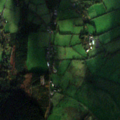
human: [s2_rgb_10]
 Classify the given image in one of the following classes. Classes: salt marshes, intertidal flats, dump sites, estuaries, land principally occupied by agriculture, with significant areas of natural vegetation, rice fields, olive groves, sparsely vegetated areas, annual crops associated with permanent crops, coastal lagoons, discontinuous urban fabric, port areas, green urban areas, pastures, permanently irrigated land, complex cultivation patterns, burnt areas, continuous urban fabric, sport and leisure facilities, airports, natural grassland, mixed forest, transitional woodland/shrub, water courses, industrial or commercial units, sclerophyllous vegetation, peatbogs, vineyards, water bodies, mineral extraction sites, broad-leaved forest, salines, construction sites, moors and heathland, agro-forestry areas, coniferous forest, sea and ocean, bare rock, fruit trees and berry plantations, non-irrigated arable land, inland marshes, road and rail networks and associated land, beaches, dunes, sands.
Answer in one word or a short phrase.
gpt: pastures, land principally occupied by agriculture, with significant areas of natural vegetation, broad-leaved forest, coniferous forest, moors and heathland